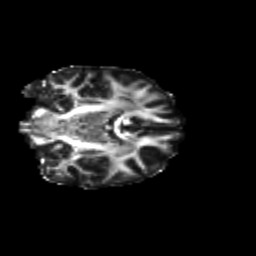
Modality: FA
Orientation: coronal
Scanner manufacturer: siemens
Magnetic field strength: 3 T
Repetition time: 9.2 s
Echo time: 0.084 s